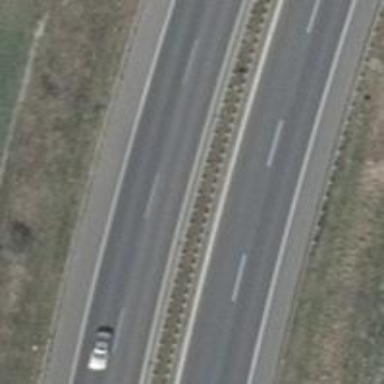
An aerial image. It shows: Asphalt trunk highway designated as motorroad.